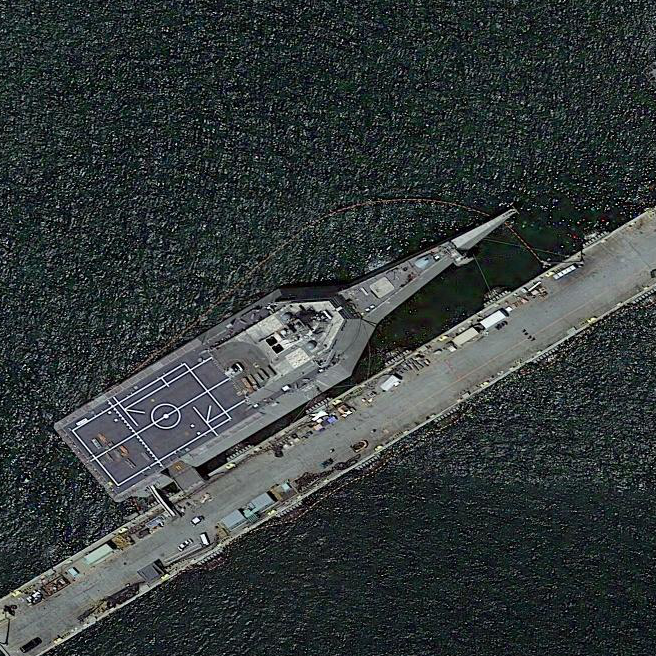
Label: Independence-class_combat_ship